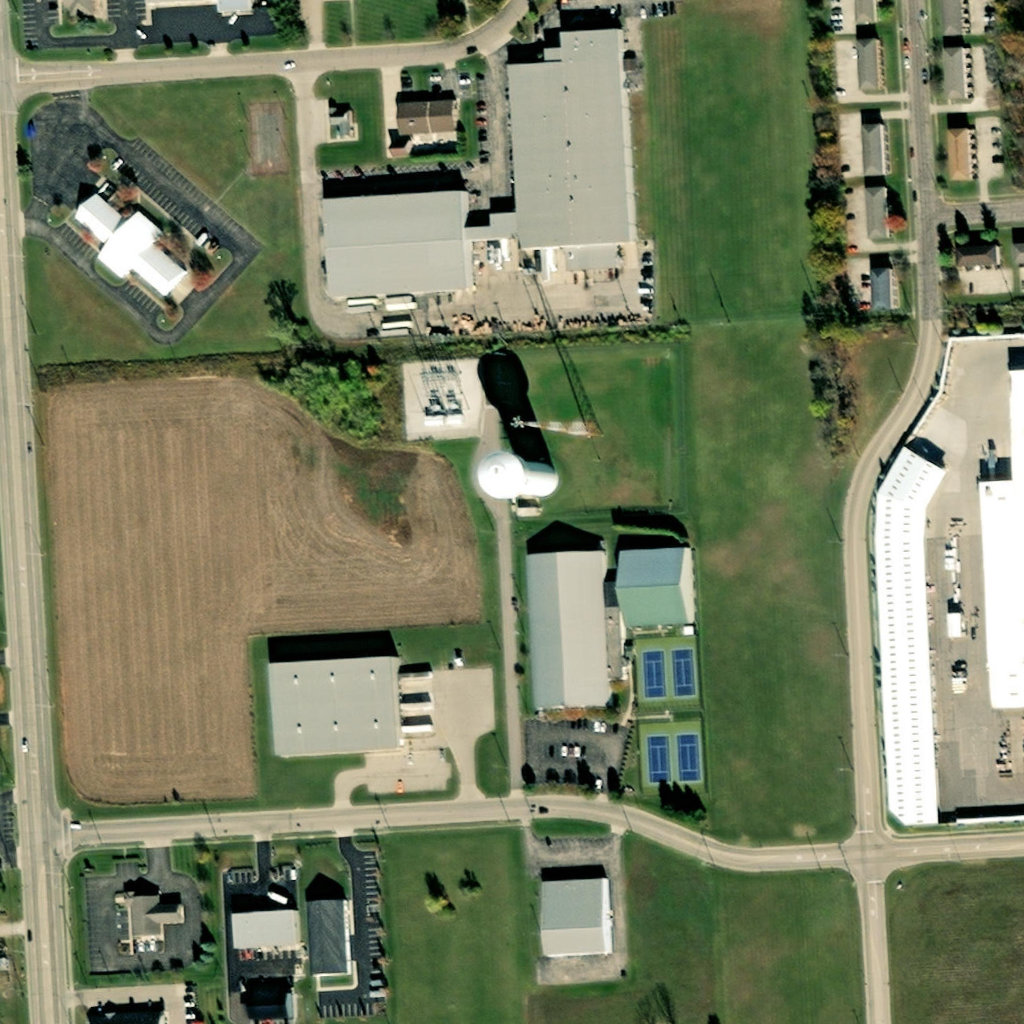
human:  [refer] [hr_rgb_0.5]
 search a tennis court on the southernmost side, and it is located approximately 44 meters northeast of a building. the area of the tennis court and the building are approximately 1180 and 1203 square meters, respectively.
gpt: <box>[[62, 70, 68, 77, 0]]</box>

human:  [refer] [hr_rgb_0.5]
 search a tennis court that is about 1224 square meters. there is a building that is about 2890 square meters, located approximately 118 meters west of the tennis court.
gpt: <box>[[61, 61, 69, 76, 0]]</box>